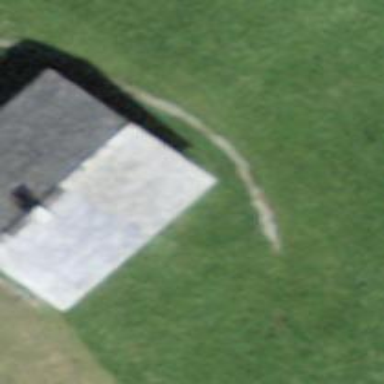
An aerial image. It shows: Cabin.